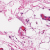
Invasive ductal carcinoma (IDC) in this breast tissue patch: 0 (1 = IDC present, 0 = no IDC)